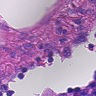
Metastatic tissue present: no